Question: I want to show a list of flights on a listview. And I want to have them all of them align. I have used a LinearLayout, with gravity and padding. But I want to reduce the space for the 4th column, so then I can do bigger the size of the text. I have tried to set the layout_weight of this element to 0 and all of the rest to 1. But it doesnt work. So far I have this

Any ideas?
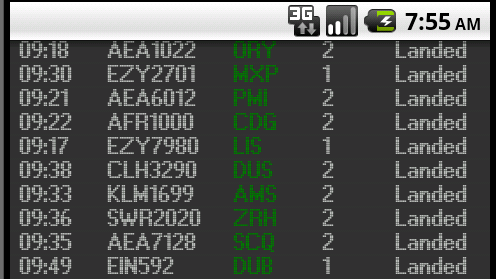
Answer: If you are going to use 'ListView' with a list of 'LinearLayout' view's (I would go with a 'TableRow' list put into a 'TableLayout'), then I would suggest predefining the width of each column in percentage of the total space (i.e. how much of the screen would you allow the column to allocate). Something among the lines:
'''
// basically you build your adapter here
LinearLayout.LayoutParams wrapWrapLinearLayoutParams = new LinearLayout.LayoutParams(LayoutParams.WRAP_CONTENT, LayoutParams.WRAP_CONTENT);
int[] columnWidths = new int[]{20, 20, 20, 20, 20};
ArrayList<LinearLayout> tableRows = new ArrayList<LinearLayout>();//this is the adapter
LinearLayout row = new LinearLayout(this);
//add a header
row.setLayoutParams(wrapWrapLinearLayoutParams);
row.setGravity(Gravity.CENTER);
row.setBackgroundColor(headerColor);
row.addView(makeTableRowWithText(headerForCol1, columnWidths[0]));
row.addView(makeTableRowWithText(headerForCol2, columnWidths[1]));
row.addView(makeTableRowWithText(headerForCol3, columnWidths[2]));
row.addView(makeTableRowWithText(headerForCol4, columnWidths[3]));
row.addView(makeTableRowWithText(headerForCol5, columnWidths[4]));
tableRows.add(row);
for(int i = 0; i < numberOfItemsInTheFlightsTable; i++) {
row = new LinearLayout(this);
row.setLayoutParams(wrapWrapLinearLayoutParams);
row.setGravity(Gravity.CENTER);
row.addView(makeTableRowWithText(col1Text, columnWidths[0]));
row.addView(makeTableRowWithText(col2Text, columnWidths[1]));
row.addView(makeTableRowWithText(col3Text, columnWidths[2]));
row.addView(makeTableRowWithText(col4Text, columnWidths[3]));
row.addView(makeTableRowWithText(col5Text, columnWidths[4]));
tableRows.add(row);
}
//util method
private TextView recyclableTextView;
public TextView makeTableRowWithText(String text, int widthInPercentOfScreenWidth) {
int screenWidth = getResources().getDisplayMetrics().widthPixels;
recyclableTextView = new TextView(this);
recyclableTextView.setText(text);
recyclableTextView.setTextColor(Color.BLACK);
recyclableTextView.setTextSize(20);
recyclableTextView.setWidth(widthInPercentOfScreenWidth * screenWidth / 100);
return recyclableTextView;
}
'''
I mean, the trick is that you predefine the percentage of screen allocated by each column.